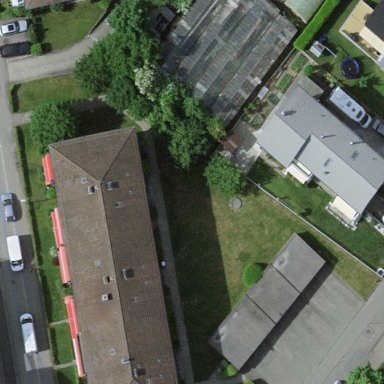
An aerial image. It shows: Greenhouse.